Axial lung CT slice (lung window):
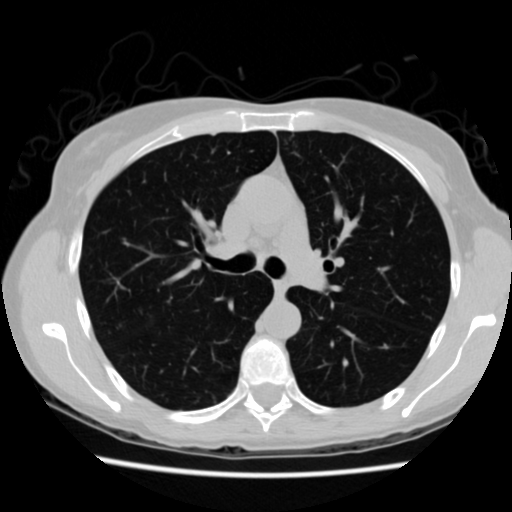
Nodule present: no